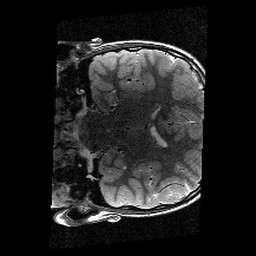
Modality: T2w
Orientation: coronal
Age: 11
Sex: male
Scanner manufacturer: siemens
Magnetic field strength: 3 T
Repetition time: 9.23 s
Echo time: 0.067 s